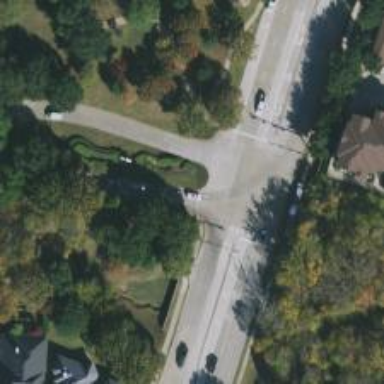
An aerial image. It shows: Secondary road with separate sidewalk.